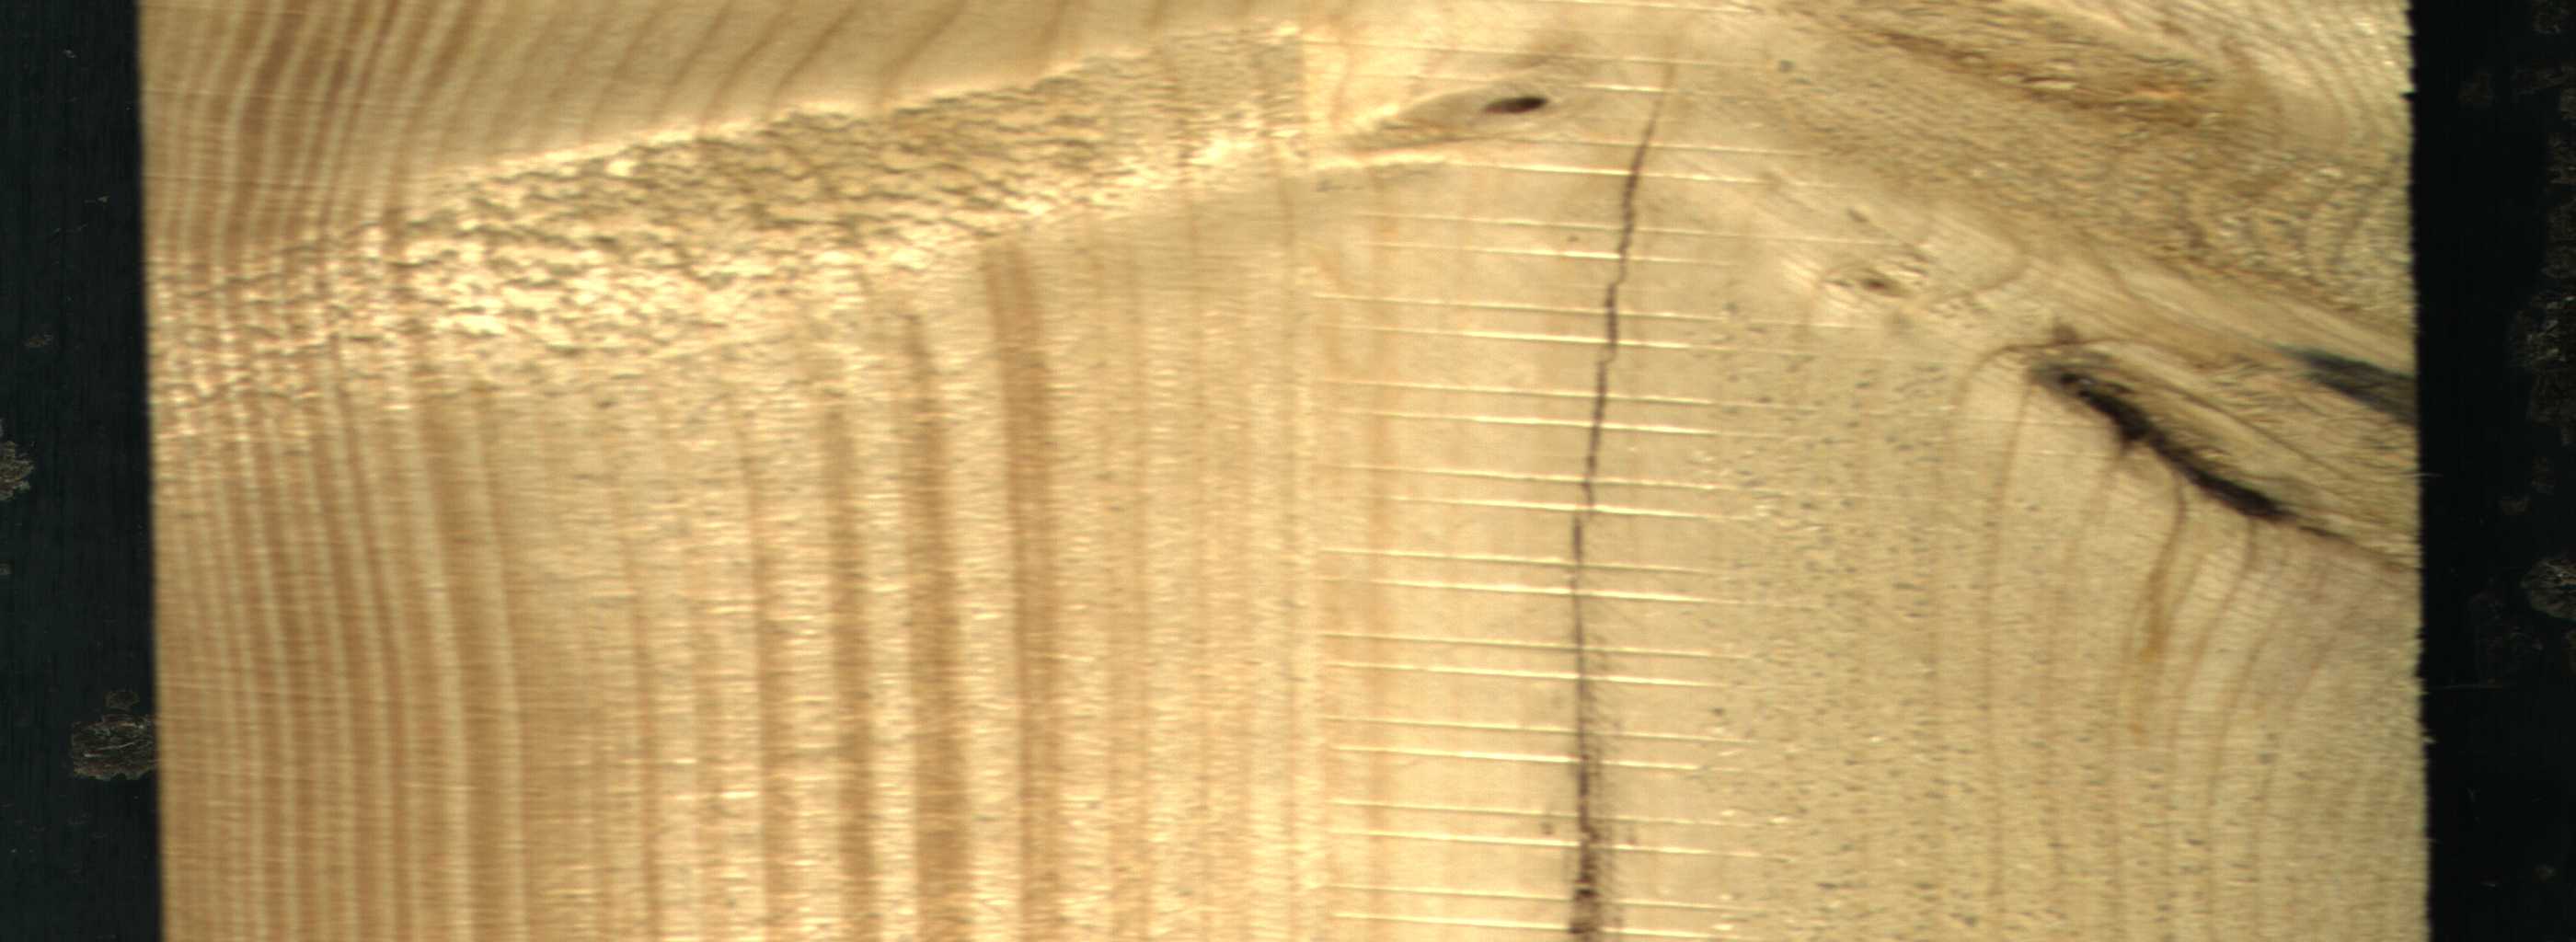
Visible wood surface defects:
Crack
Dead_Knot
Dead_Knot
Live_Knot